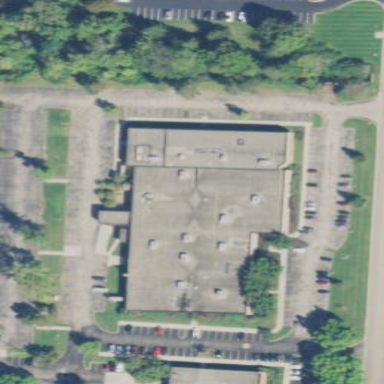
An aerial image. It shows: Office building.